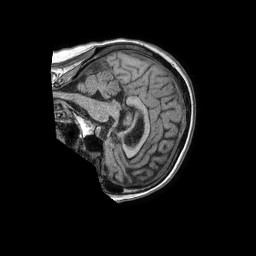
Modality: T1w
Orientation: sagittal
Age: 63
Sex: female
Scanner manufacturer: philips
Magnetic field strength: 1.5 T
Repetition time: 0.007787 s
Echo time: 0.003613 s